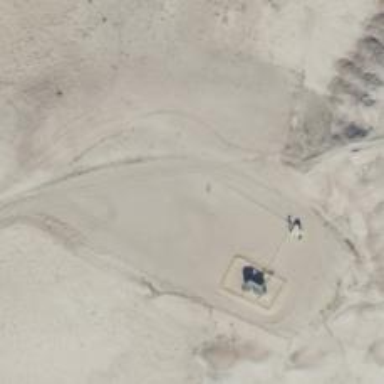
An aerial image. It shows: Petroleum well.